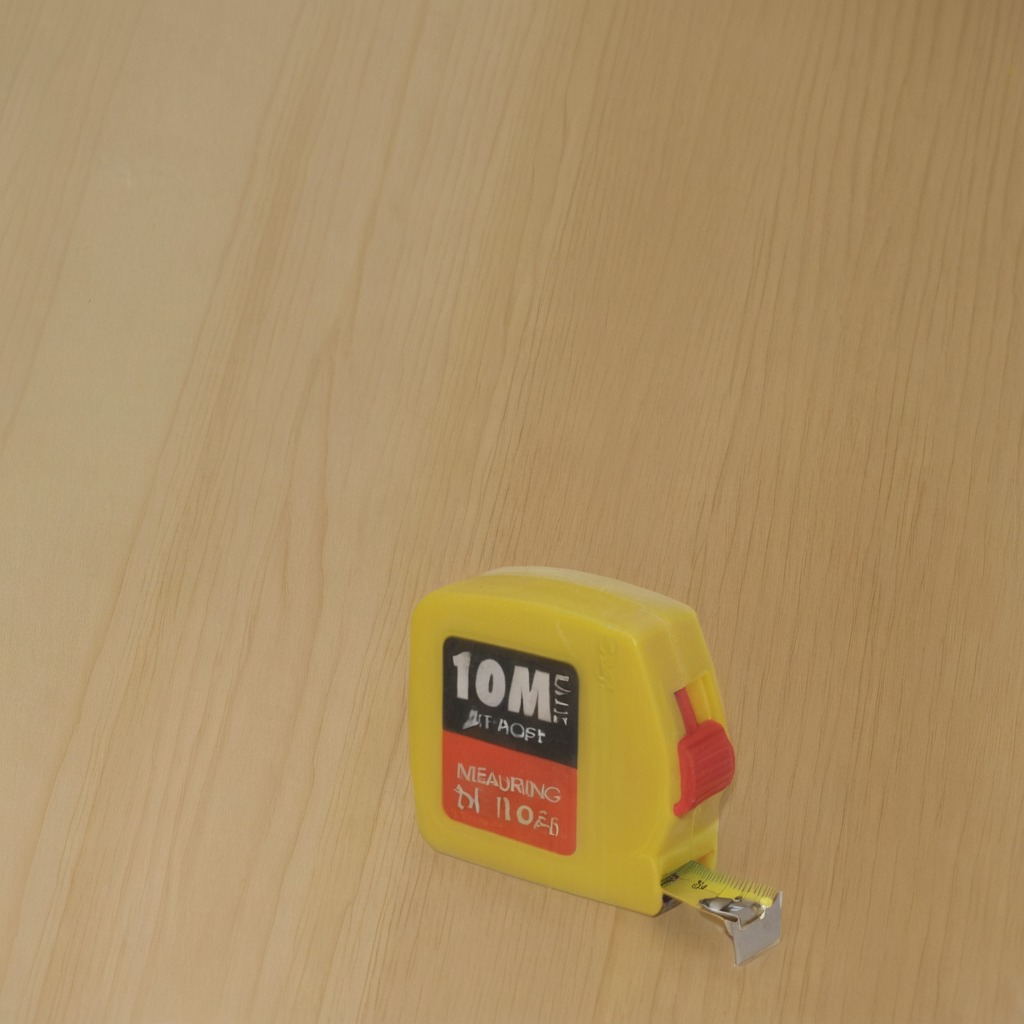
A measuring tape is lying on the plywood surface in the paint workshop.